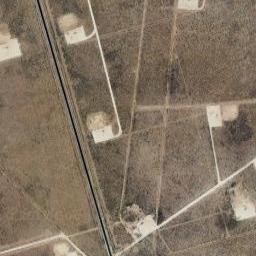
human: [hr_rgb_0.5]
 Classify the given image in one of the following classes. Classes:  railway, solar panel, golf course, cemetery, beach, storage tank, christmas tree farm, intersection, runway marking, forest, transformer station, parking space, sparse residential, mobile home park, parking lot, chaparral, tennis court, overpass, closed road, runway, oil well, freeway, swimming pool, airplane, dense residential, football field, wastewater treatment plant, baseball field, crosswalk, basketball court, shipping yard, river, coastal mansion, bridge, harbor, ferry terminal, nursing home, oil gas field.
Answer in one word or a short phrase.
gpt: oil gas field